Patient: sex F, age 35
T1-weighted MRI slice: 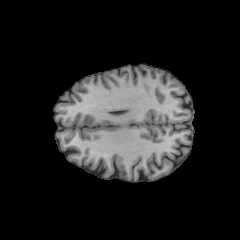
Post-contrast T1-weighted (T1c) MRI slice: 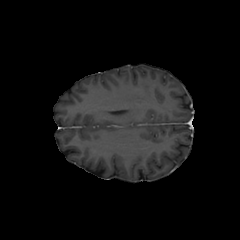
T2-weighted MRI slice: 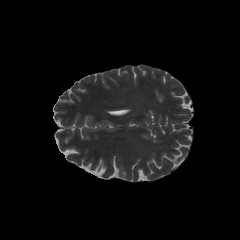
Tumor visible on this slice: no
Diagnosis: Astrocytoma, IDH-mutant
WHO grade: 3